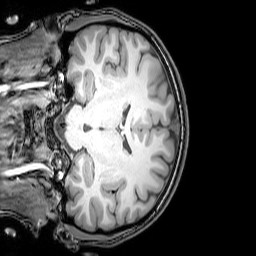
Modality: T1w
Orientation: coronal
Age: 20
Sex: female
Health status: healthy
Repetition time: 0.081 s
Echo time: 0.037 s